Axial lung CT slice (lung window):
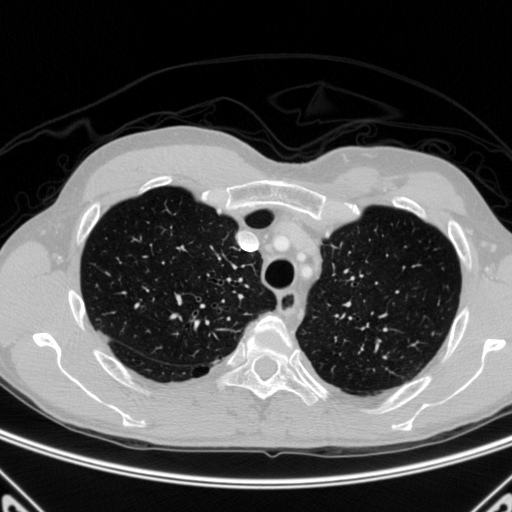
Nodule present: no